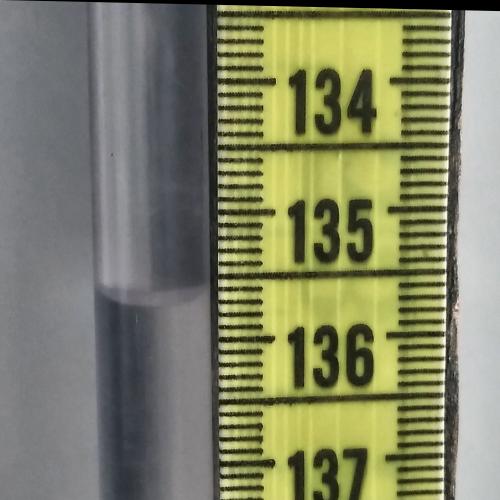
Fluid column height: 135.7 cm